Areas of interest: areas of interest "Hunan Longxinghang Auto Sales Service Co., Ltd."
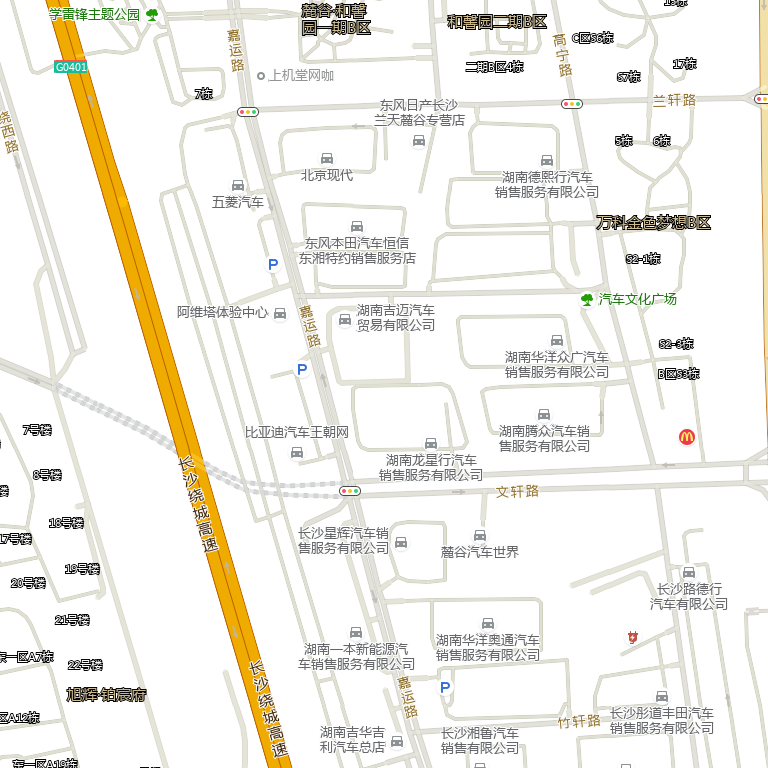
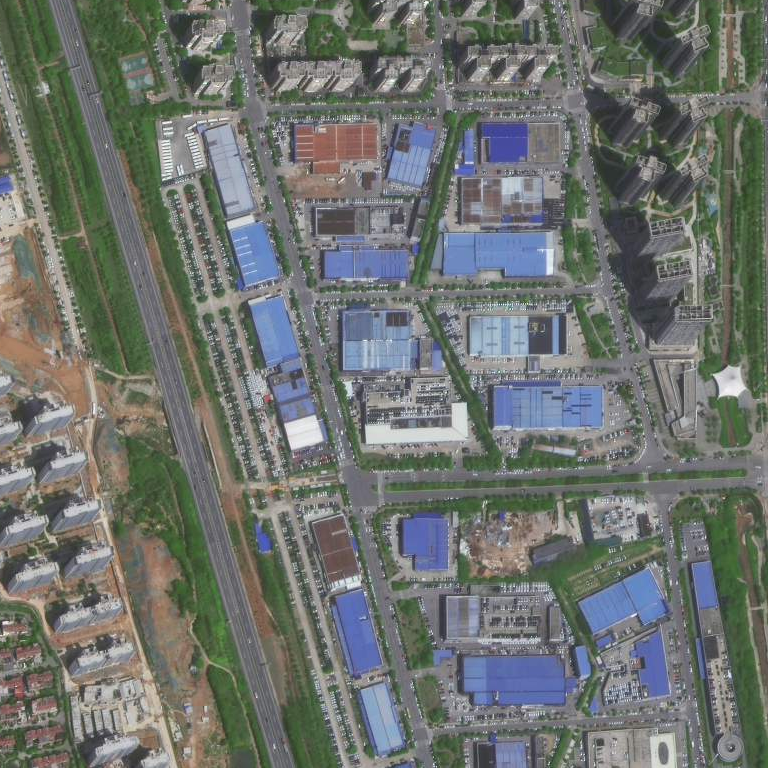